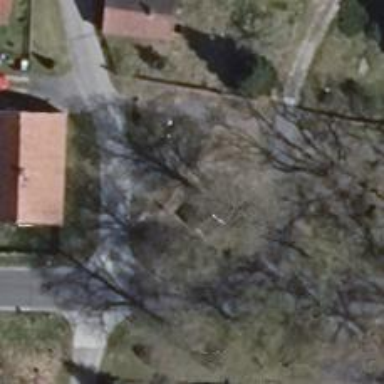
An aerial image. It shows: Picnic shelter designed for outdoor gatherings.